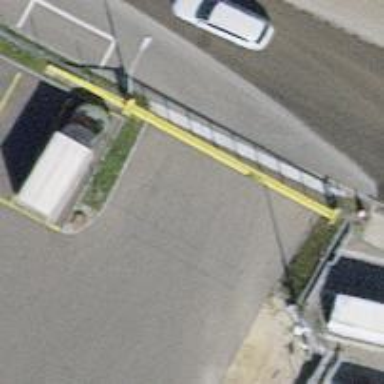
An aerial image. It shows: Gate.